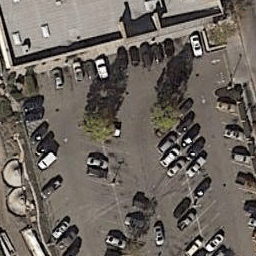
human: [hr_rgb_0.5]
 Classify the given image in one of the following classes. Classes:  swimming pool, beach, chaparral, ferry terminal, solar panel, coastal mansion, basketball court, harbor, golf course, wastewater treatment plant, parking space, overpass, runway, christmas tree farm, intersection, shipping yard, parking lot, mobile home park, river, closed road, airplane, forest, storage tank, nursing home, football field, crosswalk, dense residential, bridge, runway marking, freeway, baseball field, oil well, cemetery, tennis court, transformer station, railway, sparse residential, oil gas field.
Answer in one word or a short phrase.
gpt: parking lot